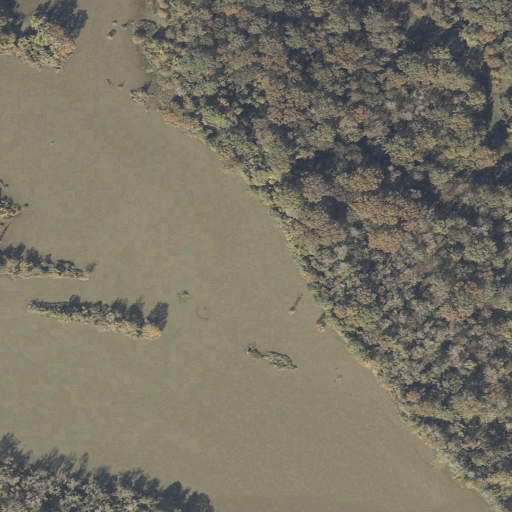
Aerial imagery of bar in Mississippi named Bar Number 11 containing open water, woody wetlands, and herbaceous wetlands